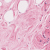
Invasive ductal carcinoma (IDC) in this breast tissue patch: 0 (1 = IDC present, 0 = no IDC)